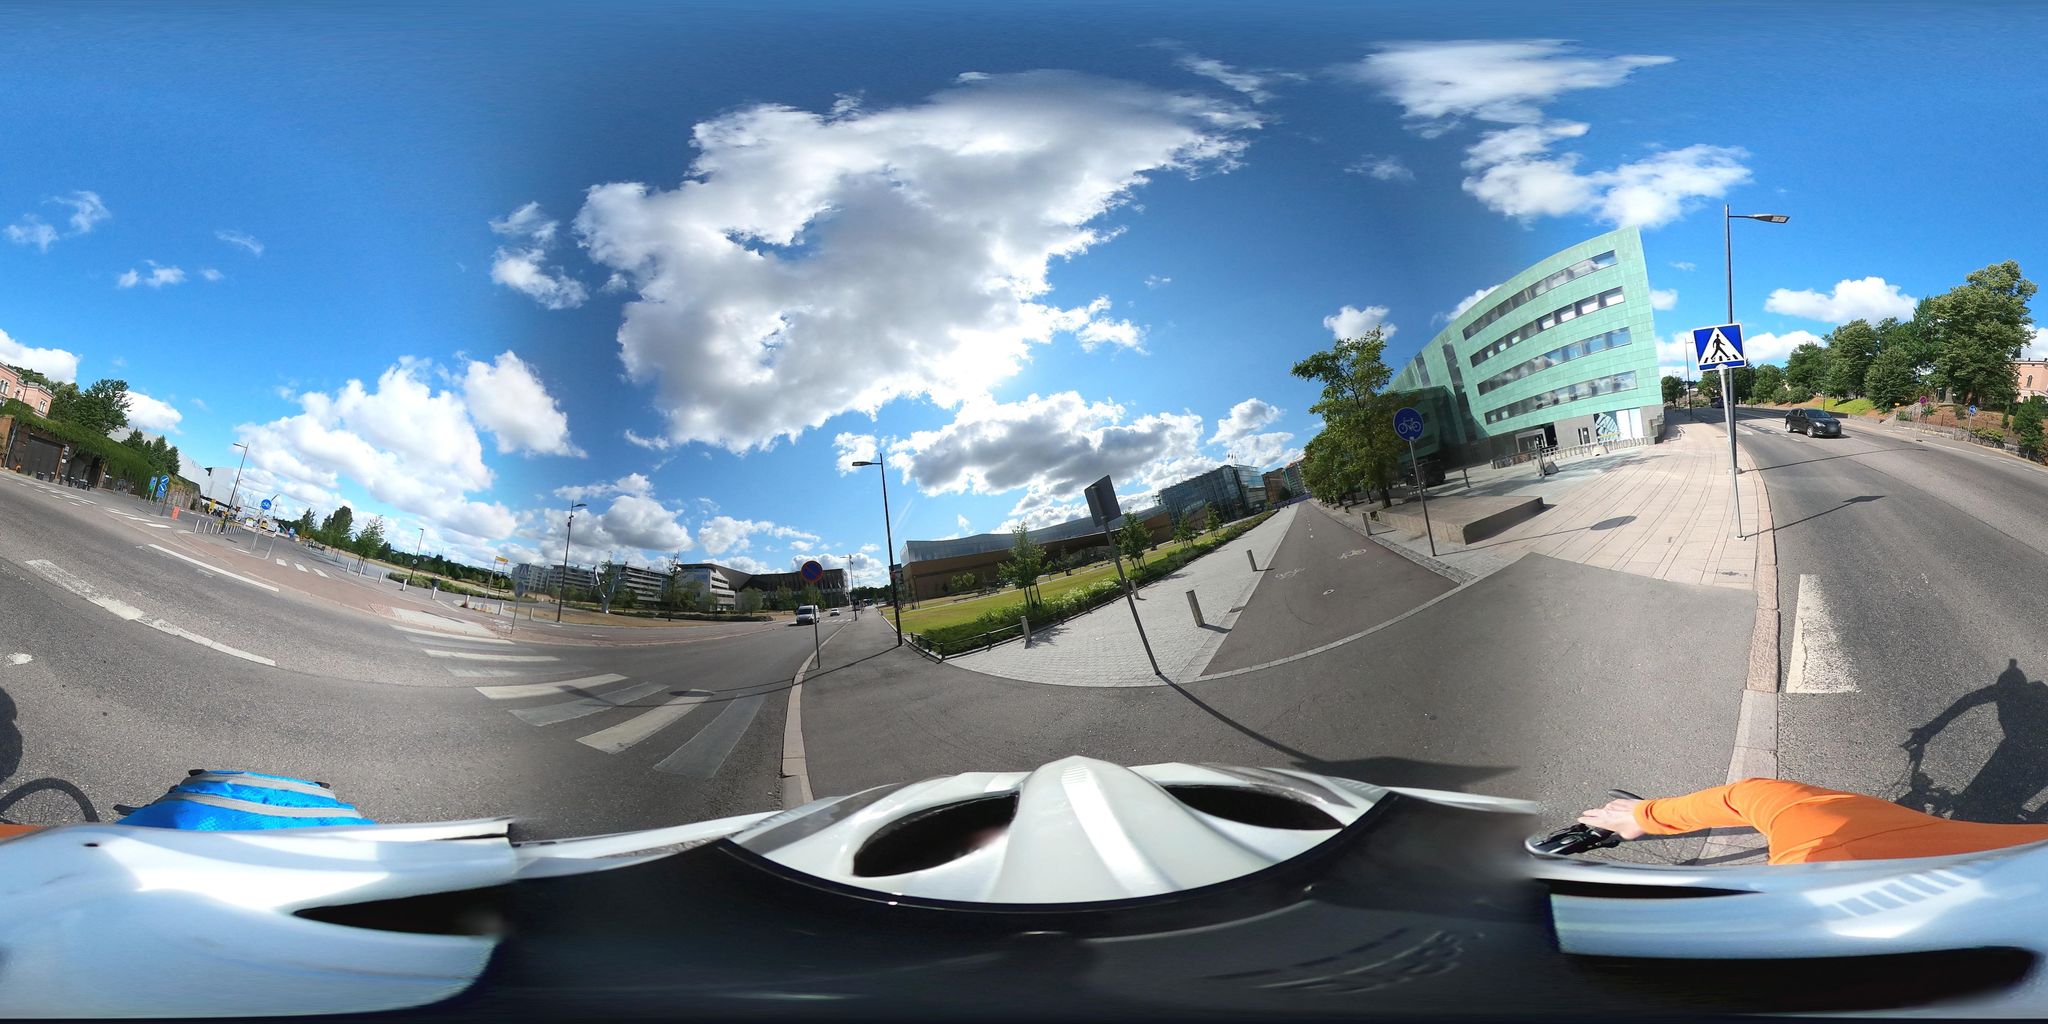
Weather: clear
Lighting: day
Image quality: good
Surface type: cycling surface
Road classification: cycleway
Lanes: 2
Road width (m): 3.5 m
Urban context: urban centre
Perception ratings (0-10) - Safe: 0.16, Lively: 3.43, Beautiful: 6.55, Boring: 0.43, Depressing: 6.75, Wealthy: 0.56